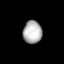
Tissue: lung
Cell type: Endothelial cells
Senescence score: 0.5398
Nuclear area (px): 425
Mean DAPI intensity: 175.36